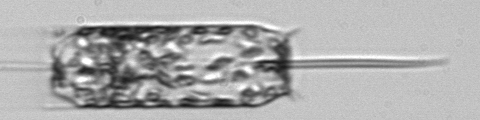
Label: Ditylum_brightwellii